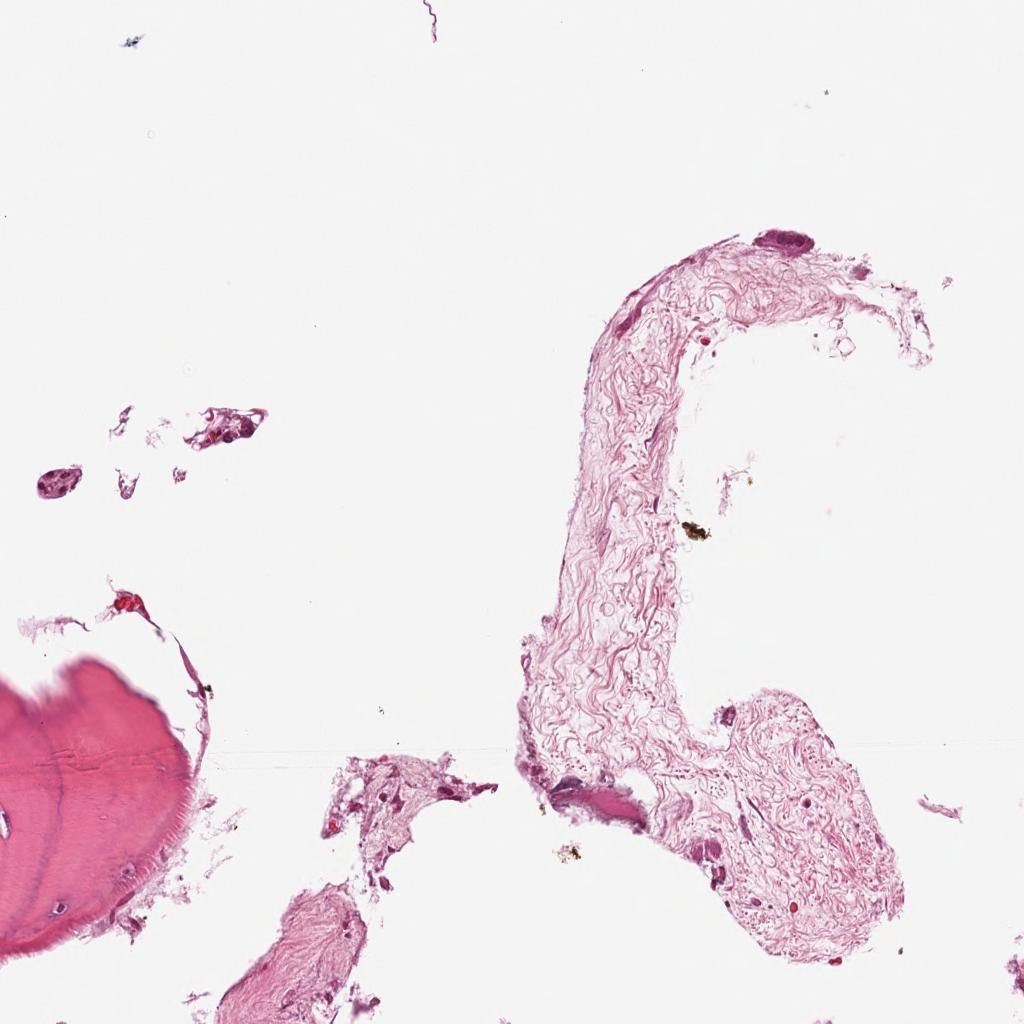
Label: Non-Tumor